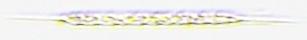
Label: Rhizosolenia